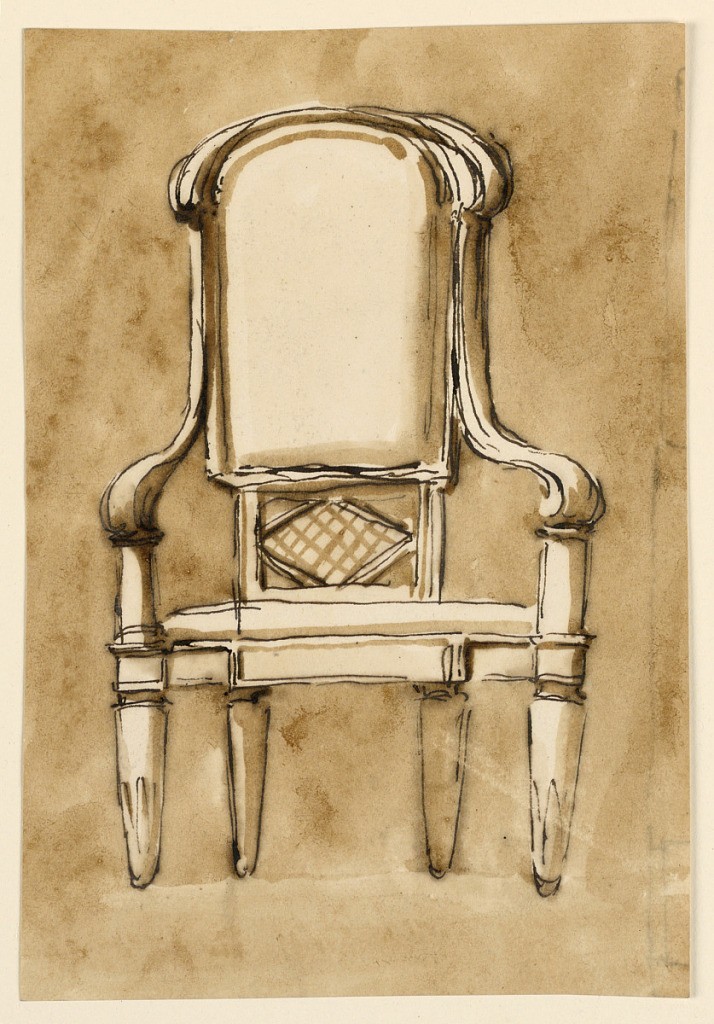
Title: Design for an Armchair
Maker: Giuseppe Barberi, Italian, 1746–1809
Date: ca. 1780–1785
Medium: Pen and brown ink, brush and brown wash on off-white laid paper
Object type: Drawing
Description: Seen from the front. Below, the back has a rectangle with a lozenge inside, above an upholstered panel which is bloe rectangular, above circule. Around the top is a scroll. The arms are formed by volutes springing from the back. The lack legs stand nearer together than the front legs. On the reverse, at left, are lines, having been part of an architectural plan.